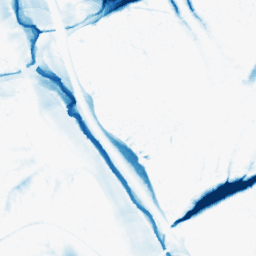
Category: morphological
Decomposition family: morphological_ellipse
Decomposition parameters: operation: closing
width: 30
height: 50
Upsampling method: sinc_blackman
Upsampling parameters: scale: 4
kernel_size: 16
Upsampling scale: 4